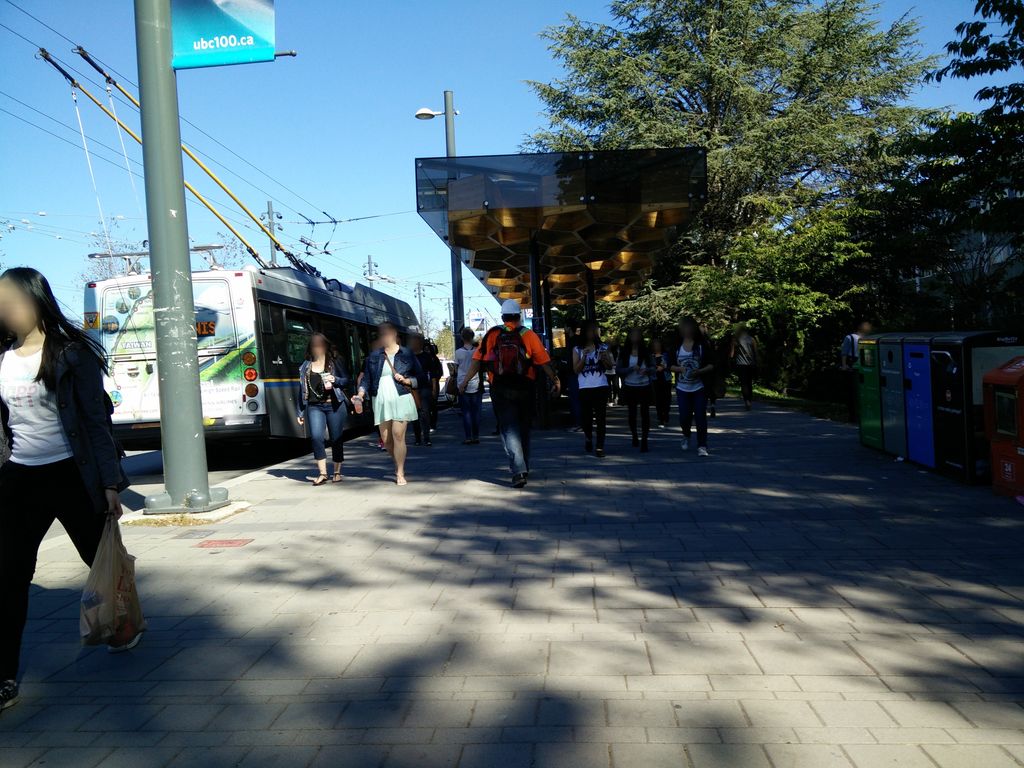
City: vancouver